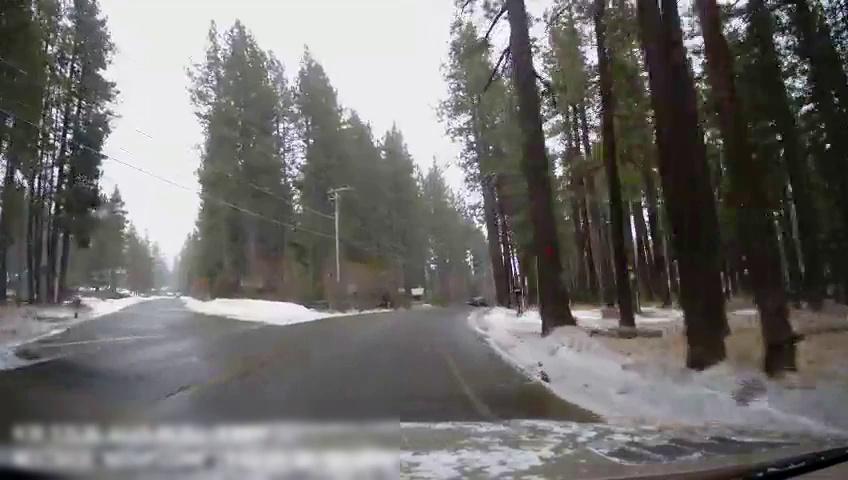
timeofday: Day
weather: Snowy
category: Drivable Space
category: Vehicles | SUV
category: Lanes | Current Lane
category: Lanes | Current Lane